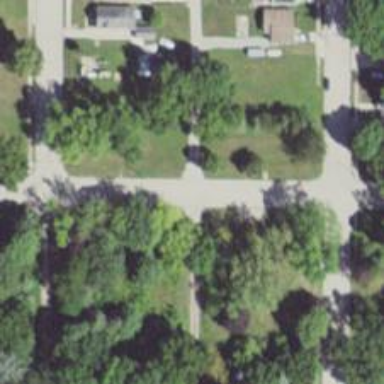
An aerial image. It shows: Alley classified as service road.